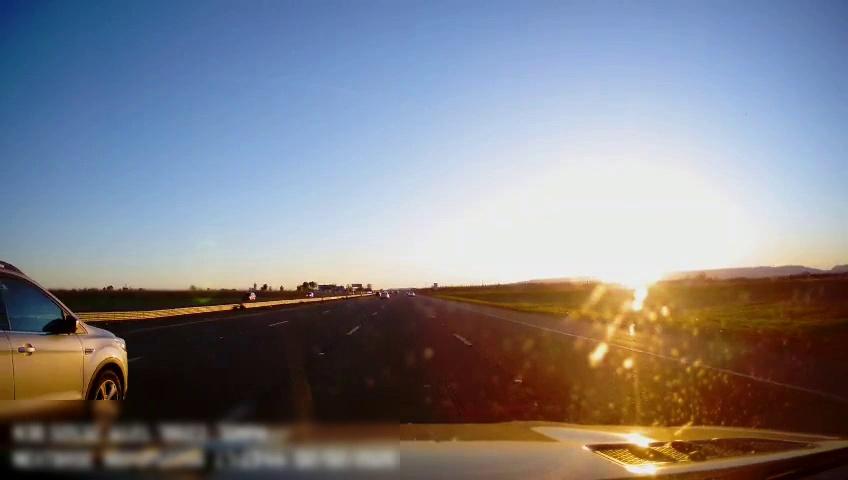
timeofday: Day
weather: Sunny
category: Drivable Space
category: Vehicles | SUV
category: Vehicles | SUV
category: Lanes | Alternate Lane
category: Lanes | Alternate Lane
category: Lanes | Current Lane
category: Lanes | Current Lane
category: Lanes | Alternate Lane